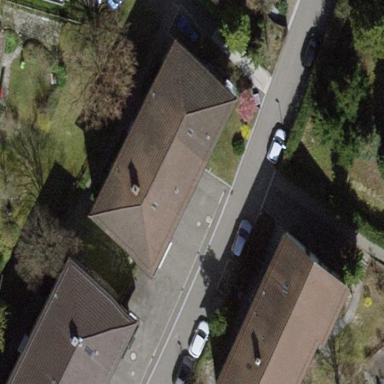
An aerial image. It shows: Building with tile roof.